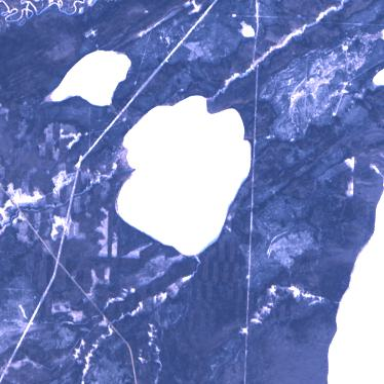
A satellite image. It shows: Natural scene featuring ice.